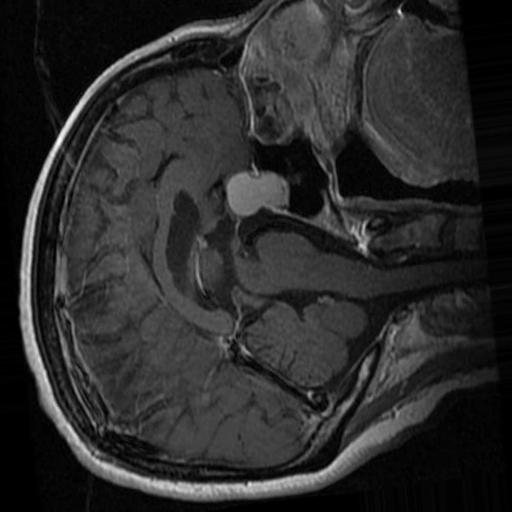
Label: brain_tumor